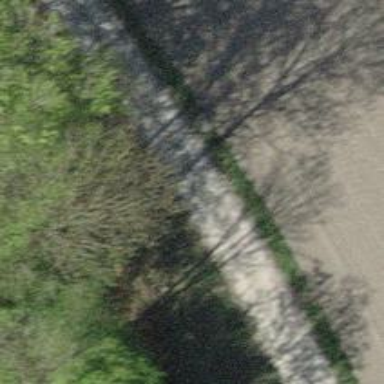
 graded as grade2. Suitable for agricultural vehicles."